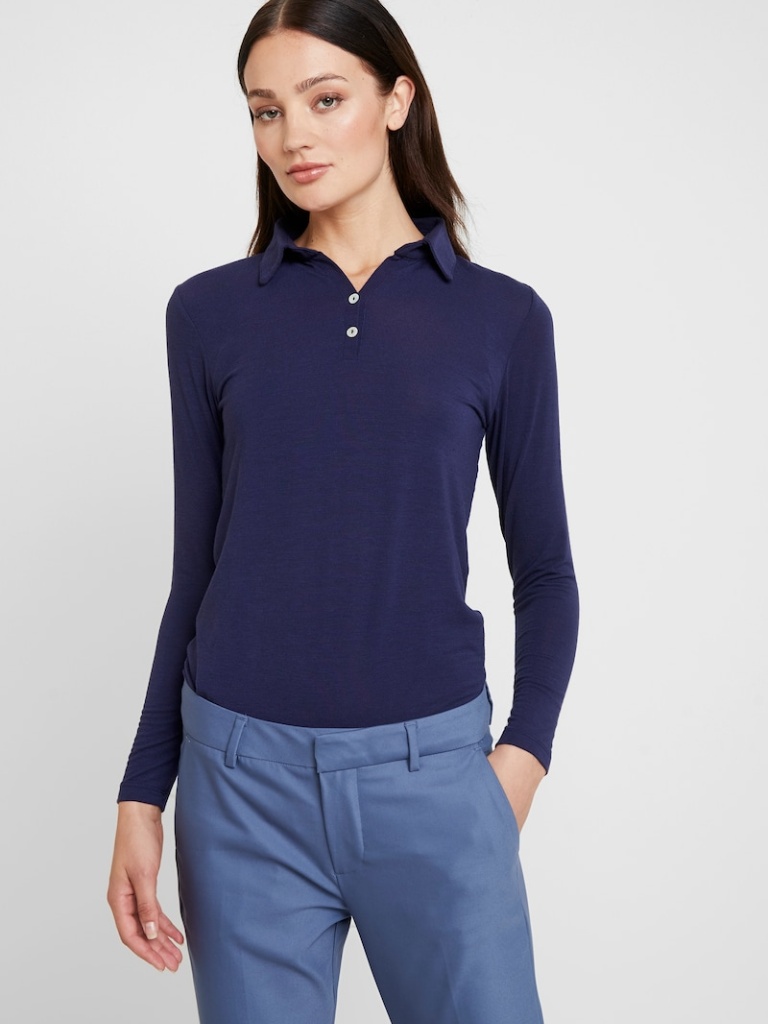
cotton fitted a long-sleeved with the sleeves down hip length Fully Tucked in polo polo